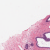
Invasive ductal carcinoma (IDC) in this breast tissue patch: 0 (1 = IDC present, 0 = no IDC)